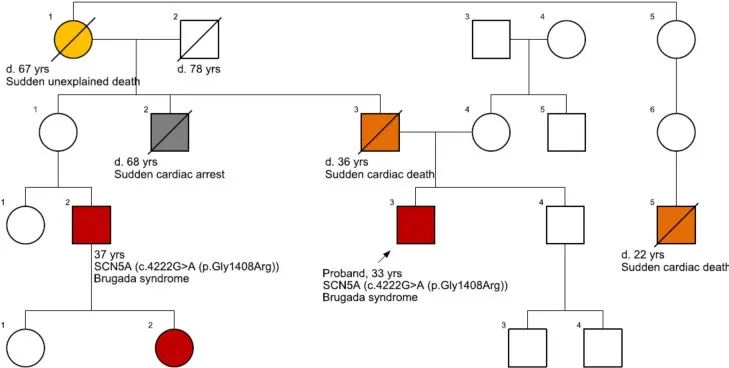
Family pedigree. The patient's father (II-3) suddenly passed away at 36 years of age with a suspected cardiac cause. His father's nephew (III-2) had suffered heart arrest at 37 years of age and was implanted with an implantable cardioverter-defibrillator (ICD) after he tested positive for BrS [pathogenic variant, SCN5A c.4222G > A (p. Gly1408Arg)]. The nephew's daughter (IV-2) also tested positive for BrS on genetic testing. Another close relative (III-5, grandson from his grandmother's sister) passed away at 22 years of age while playing basketball.
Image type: electrography (ekg)